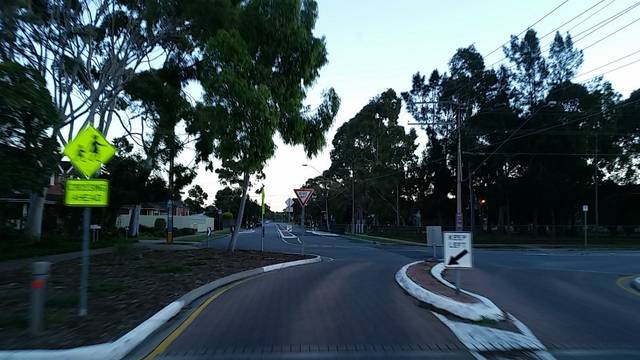
Region: Australia
Coordinates: -34.921, 138.505